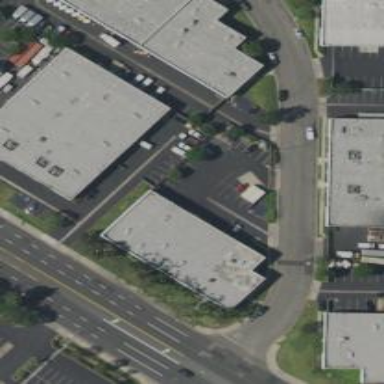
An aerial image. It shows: Commercial building.